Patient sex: M
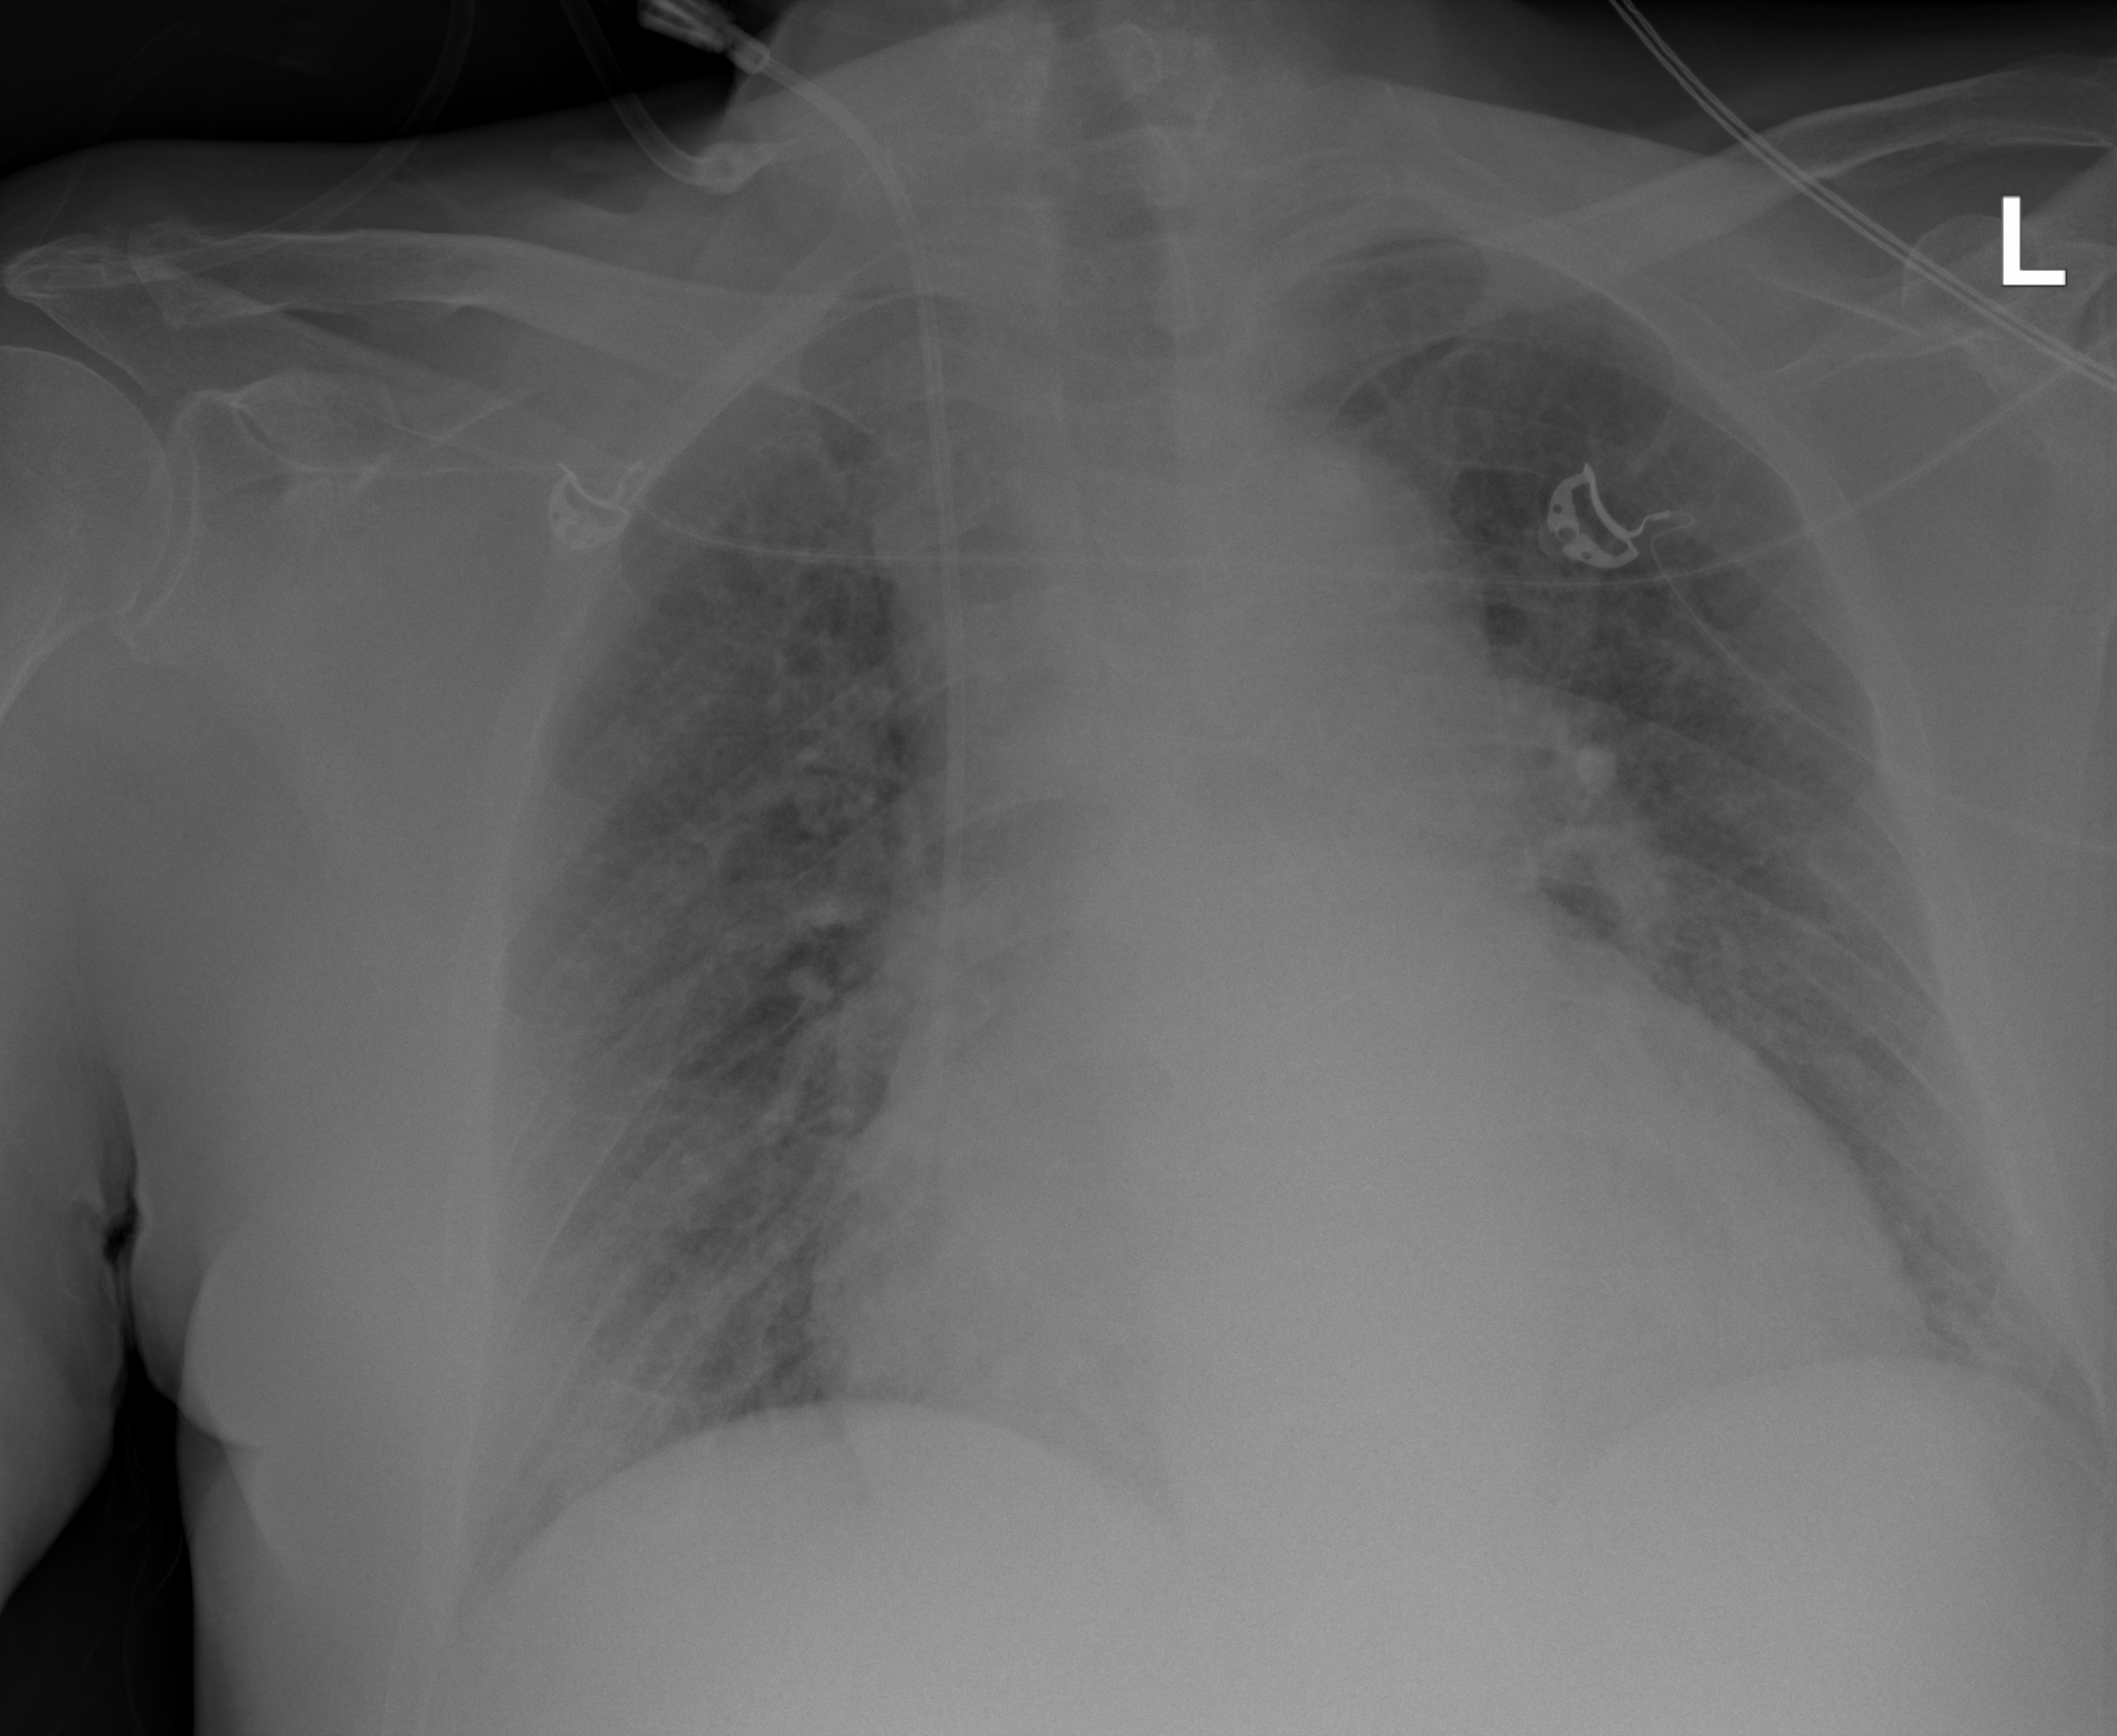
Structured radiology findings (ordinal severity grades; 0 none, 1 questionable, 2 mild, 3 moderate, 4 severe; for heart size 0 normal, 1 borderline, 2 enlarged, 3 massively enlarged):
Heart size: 2
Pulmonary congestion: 3
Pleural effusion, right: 0
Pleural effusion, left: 0
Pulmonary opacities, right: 2
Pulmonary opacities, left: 2
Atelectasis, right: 0
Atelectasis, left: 0